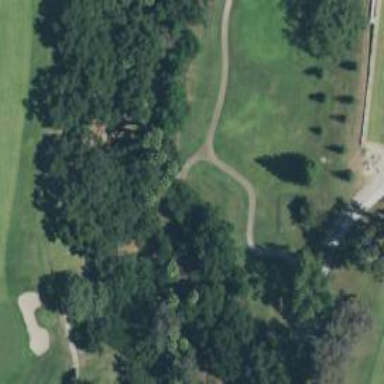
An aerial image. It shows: Service road used as golf cart path.